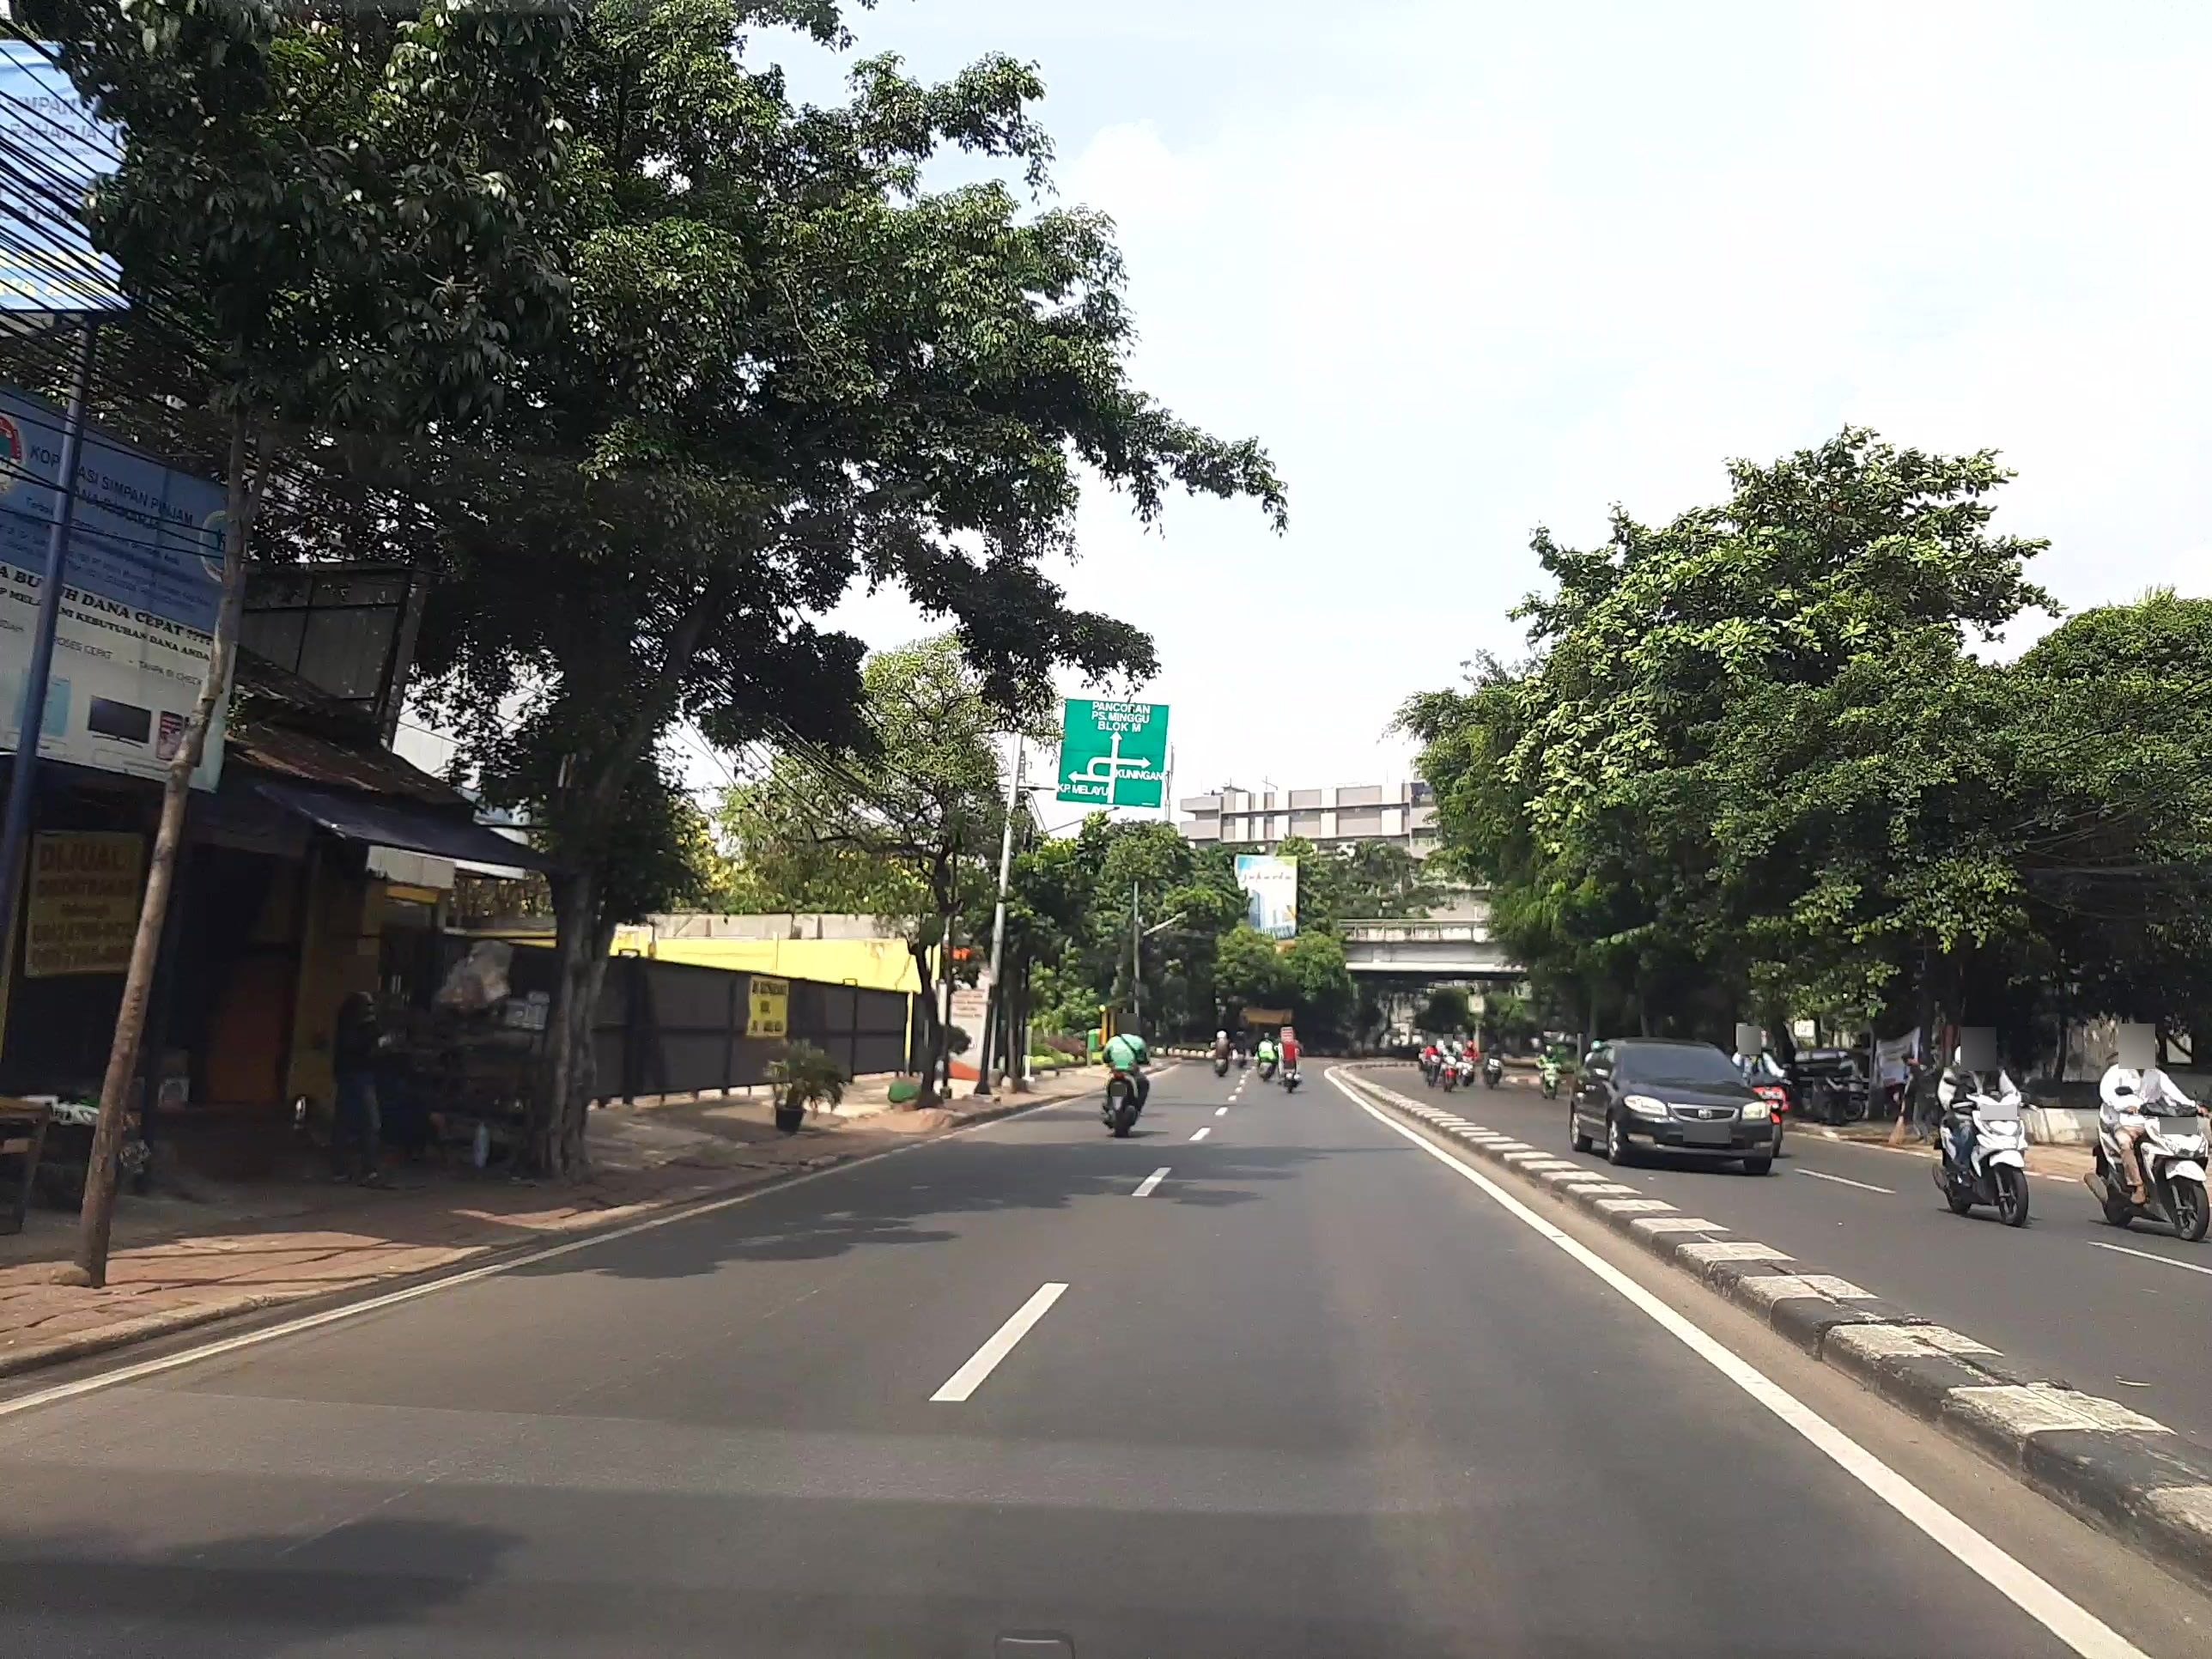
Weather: clear
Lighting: day
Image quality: good
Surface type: driving surface
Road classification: primary
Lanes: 2
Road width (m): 5
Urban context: urban centre
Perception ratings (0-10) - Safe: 5.6, Lively: 8.68, Beautiful: 7.7, Boring: 1.1, Depressing: 2.4, Wealthy: 6.75